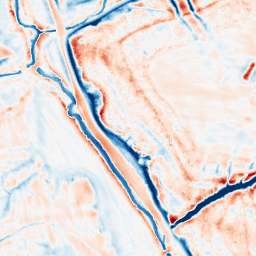
Category: edge_preserving
Decomposition family: bilateral
Decomposition parameters: d: 21
sigma_color: 50
sigma_space: 75
Upsampling method: edge_directed
Upsampling parameters: scale: 4
Upsampling scale: 4